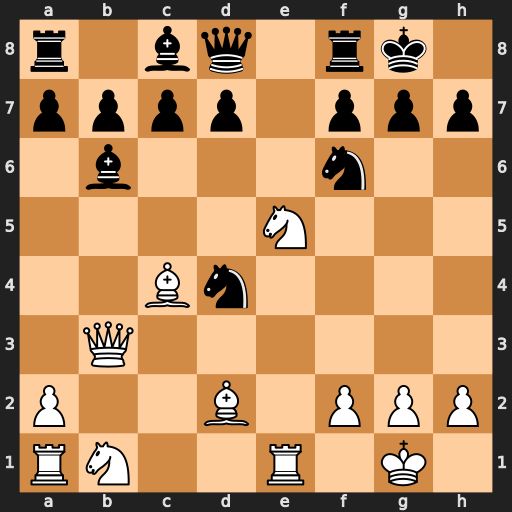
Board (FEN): r1bq1rk1/pppp1ppp/1b3n2/4N3/2Bn4/1Q6/P2B1PPP/RN2R1K1
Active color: w
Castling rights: -
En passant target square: -
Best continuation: Bxf7+ Rxf7 Qxf7+ Kh8 Bg5